Interaction volume radius: 10 \u00c5
Interaction volume height: 20 \u00c5
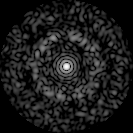
Disorder parameter: 0.8061